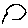
Label: line